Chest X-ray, PA view. Patient: 33 years old, sex M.
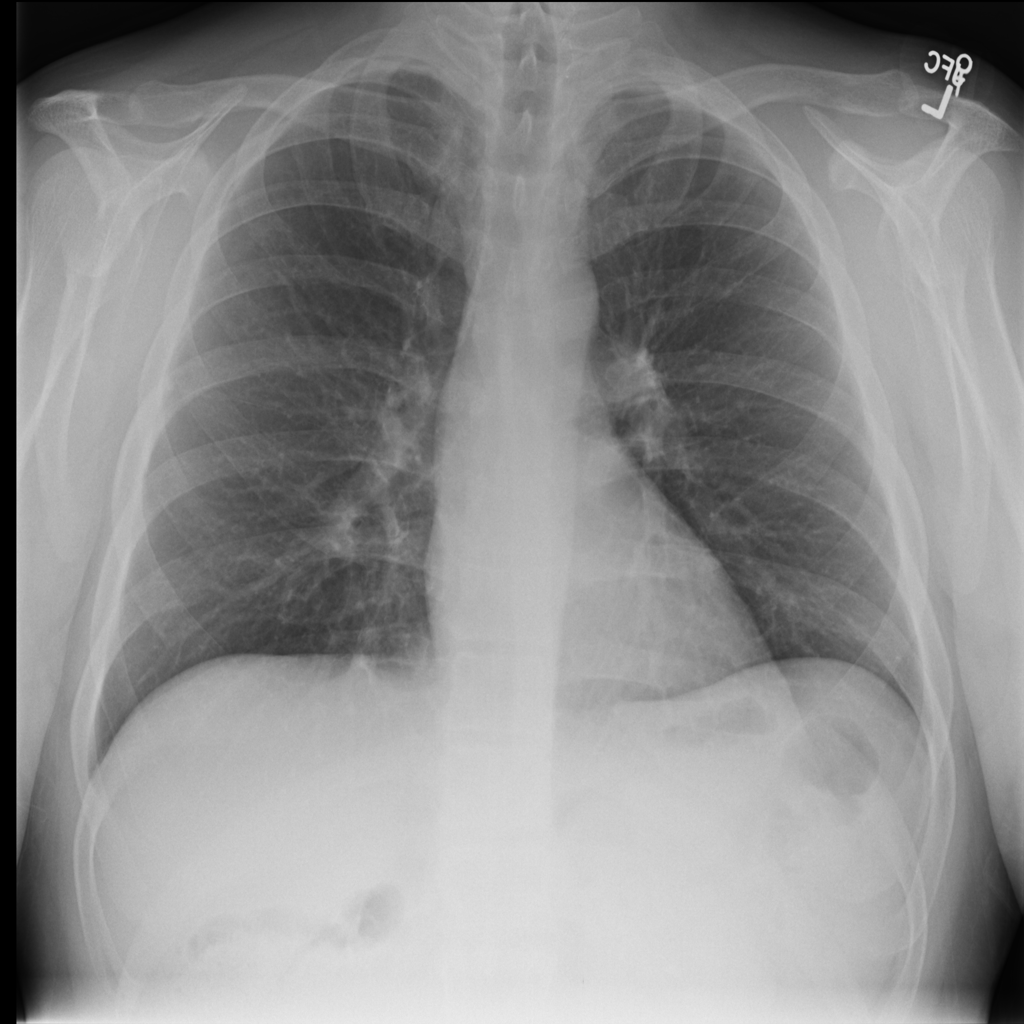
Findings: No Finding